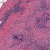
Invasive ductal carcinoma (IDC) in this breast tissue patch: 0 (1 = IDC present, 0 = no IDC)